Question: The algorithm is about to visit k leave nodes and return back to root node in minimum steps!!

Think it is as A person standing at Point 2 and he/she wants to visit k leaves of the tree in minimum steps and back to Point 2.
For k=3 path can be like
2-> "3" ->2->1-> "0" ->1-> "5" ->1->2 (here 3,0,5 are leaves)
So we visited 3 leves..
Answer: 8
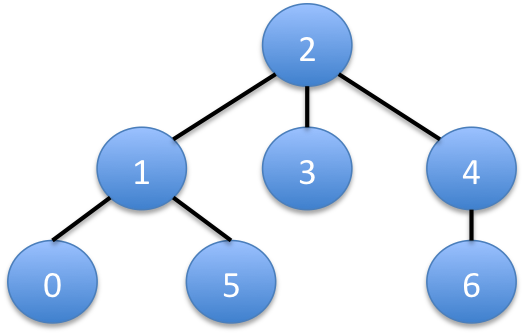
Answer: This is yet another bottom-up dynamic program on a rooted tree.
For each subtree, we compute the cost of visiting at least 'j' leaves for 'j in 0...k', as a list. If the subtree is a single leaf, then this list is '[0, 0, , , ..., ]', where '' denotes infinity, representing an infeasible leaf quantity. Otherwise, we compute the list for each child, increase all of the entries except the first in each list by '2', and then reduce by convolution. To convolve two lists 'A' and 'B' is to compute '[min {A[i] + B[j-i]: i in 0...j}: j in 0...k]'. Return the 'k' entry for the root.
This is 'O(n k^2)'-time.